Question: I'm new to Visual Studio and MySQL. I'm creating a Login Page and connect it with MySQL. But whenever I add a connection string. I always got an error.

Can anybody tell me what's the problem in here?
Please.
This is my :
'''
<?xml version="1.0" encoding="utf-8" ?>
<configuration>
<appSettings>
<add key="ODBCDriver" value="Driver={MySQL ODBC 5.1 Driver};Server=localhost;Database=timekeeping;uid=root;pwd=admin;Option=3;"/>
</appSettings>
<connectionStrings>
<add name="ConnectionString" connectionString="Database=timekeeping;uid=root;pwd=admin;Option=3;" />
</connectionStrings>
</configuration>
'''
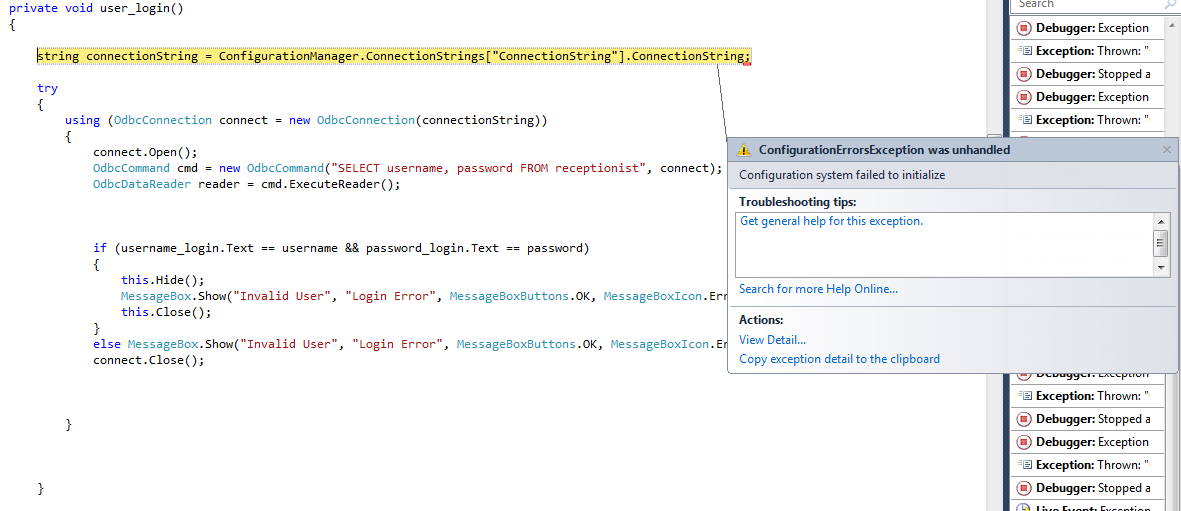
Answer: I'm not entirely familiar with MySQL connections, but your config file should look more like this
'''
<configuration>
<appSettings>
<add key="ODBCDriver" value="Driver={MySQL ODBC 5.1 Driver};Server=localhost;"/>
</appSettings>
<connectionStrings>
<add name="ConnectionString" connectionString="Database=timekeeping;uid=root;pwd=admin;Option=3;" />
</connectionStrings>
</configuration>
'''